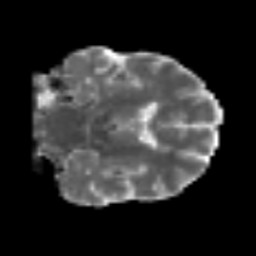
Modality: MD
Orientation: coronal
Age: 74
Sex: male
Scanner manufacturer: siemens
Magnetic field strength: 3 T
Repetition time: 6.1 s
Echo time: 0.101 s